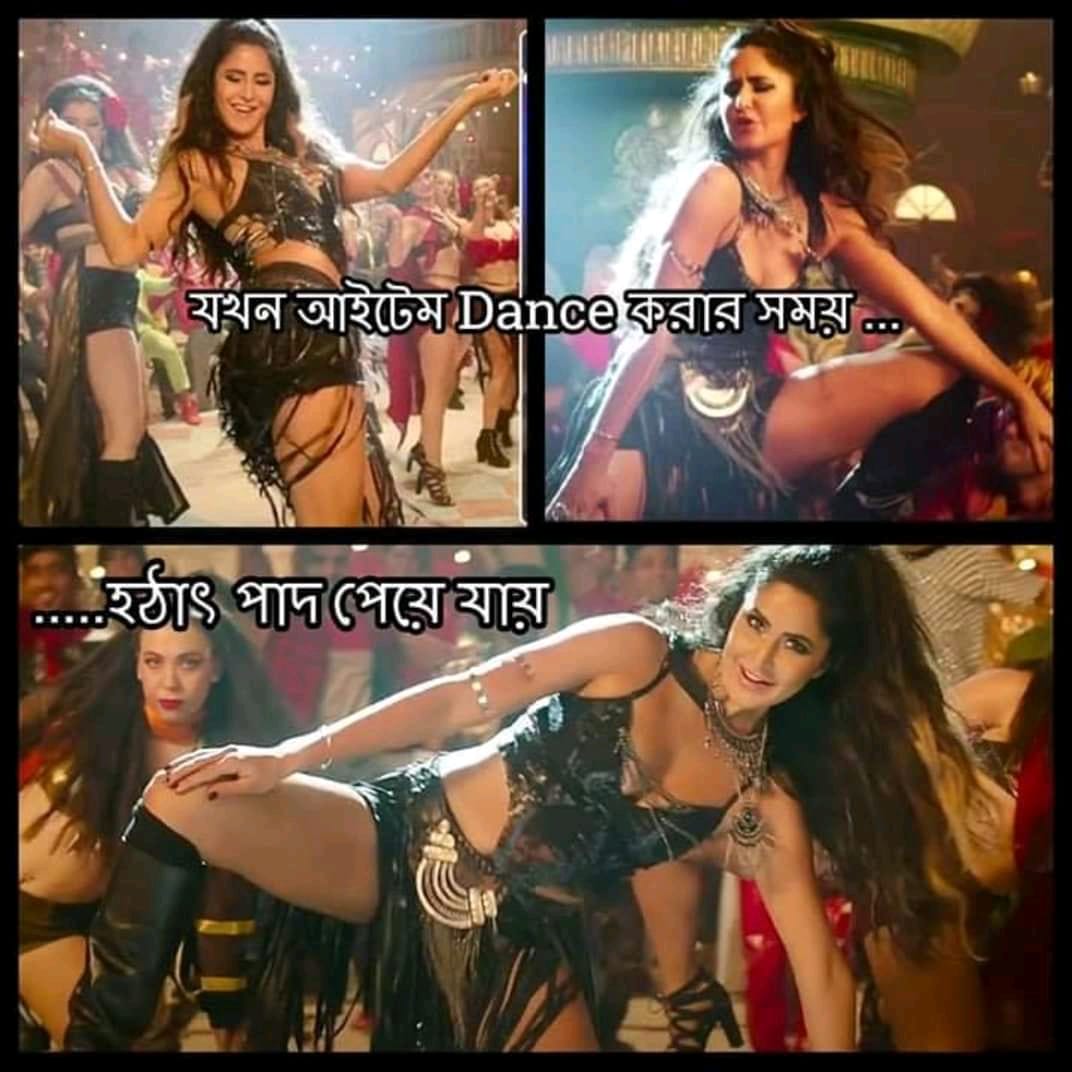
Caption: যখন আইটেম Dance  করার সময়   ...হঠাত পাদ পেয়ে যায়
Label: hate